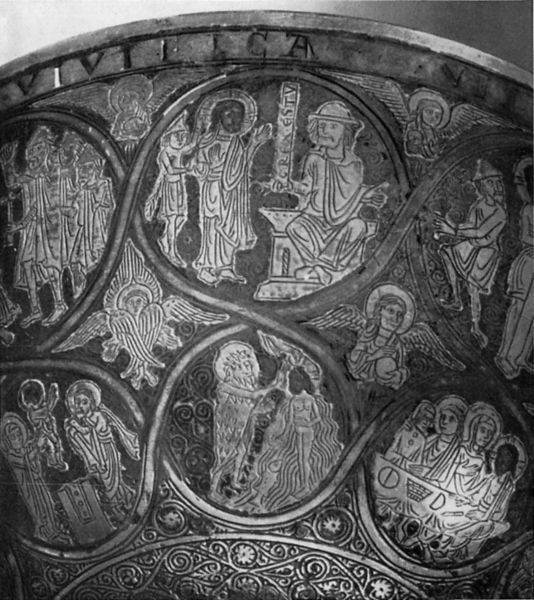
Titel: Bertolduskelch aus dem Kloster Wilten mit Patene und Saugröhrchen
Standort: Herkunft: Innsbruck, Kloster Wilten (EU - AUT)
Institution: Wien, Kunsthistorisches Museum
Schlagwörter: flügel, mann, umhang, weiß, frauen, menschen, sitzen, frau, hut, männer, schwarz, tisch, muster, ornament, richter, bibel, geschichte, johannes, mensch, schale, silber, stein, teller, täufer, bild, kirche, haare, kelch, mantel, kind, schleifen, rund, engel, krug, ranken, vase, relief, topf, schrift, wellen, bilder, linien, rand, figuren, bischof, papst, thron, essen, tafel, inschrift, dekor, ornamente, metall, bronze, platte, foto, fotografie, becher, schild, gefäß, kloster, schwarzweiß, kreise, herrscher, gravur, photo, heiligenschein, christus, jesus, heilige, abendmahl, jünger, heilig, taufe, maria, szenen, spiralen, joseph, ritzen, latein, pontius pilatus, taufbecken, johannes der täufer, evangelium, ritzung, eingraviert, letztes abendmahl, graviert, geätzt, seraphim, cherubim, serafim